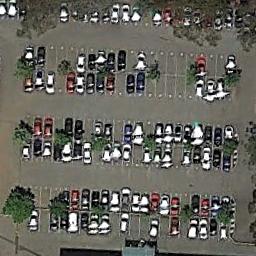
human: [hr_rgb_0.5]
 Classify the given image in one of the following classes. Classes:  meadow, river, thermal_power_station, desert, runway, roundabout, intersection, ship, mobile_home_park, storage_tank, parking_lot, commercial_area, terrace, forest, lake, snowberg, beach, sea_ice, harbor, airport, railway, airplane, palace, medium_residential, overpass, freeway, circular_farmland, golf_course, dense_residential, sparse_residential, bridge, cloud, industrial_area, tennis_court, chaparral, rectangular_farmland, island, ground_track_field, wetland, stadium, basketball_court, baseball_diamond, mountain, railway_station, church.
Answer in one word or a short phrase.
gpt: parking_lot